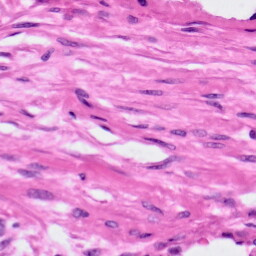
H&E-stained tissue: Ovarian